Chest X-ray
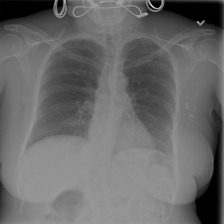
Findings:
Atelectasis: negative
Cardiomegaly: negative
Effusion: negative
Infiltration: negative
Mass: negative
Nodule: negative
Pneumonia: negative
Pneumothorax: negative
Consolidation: negative
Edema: negative
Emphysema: negative
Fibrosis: negative
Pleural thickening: negative
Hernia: negative